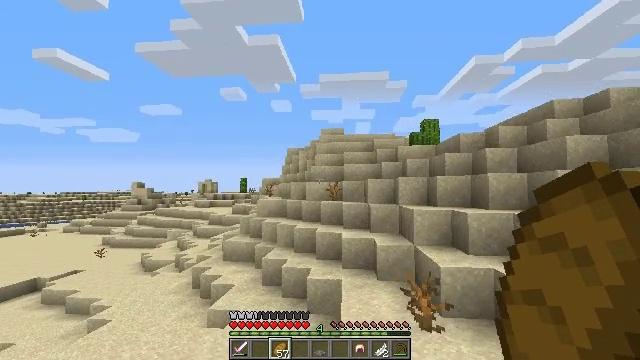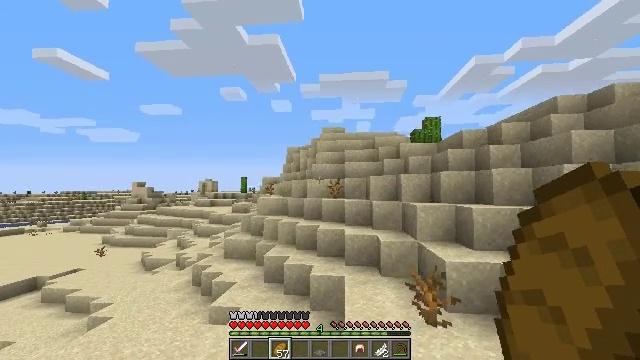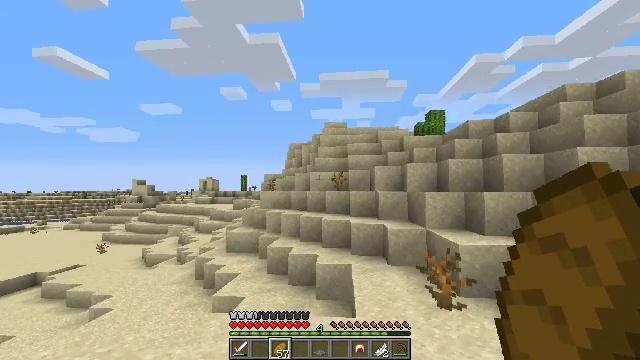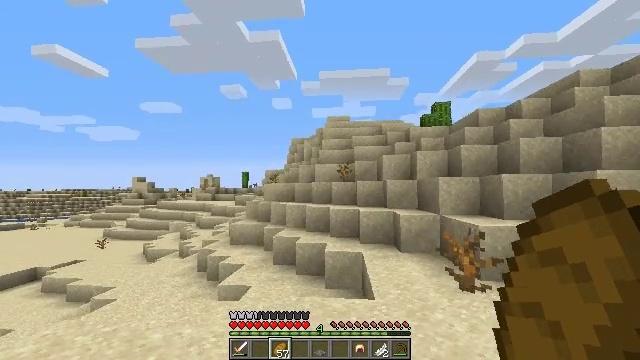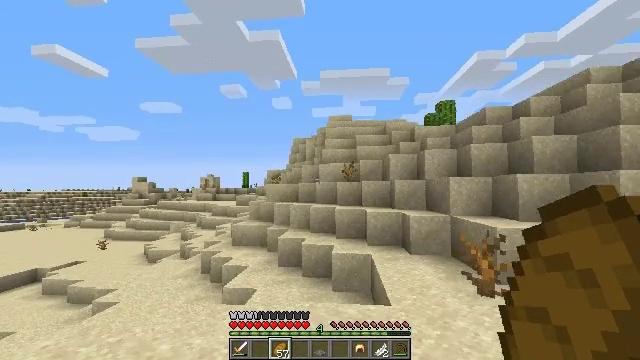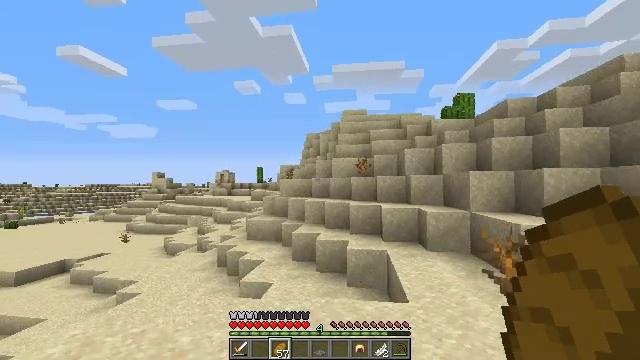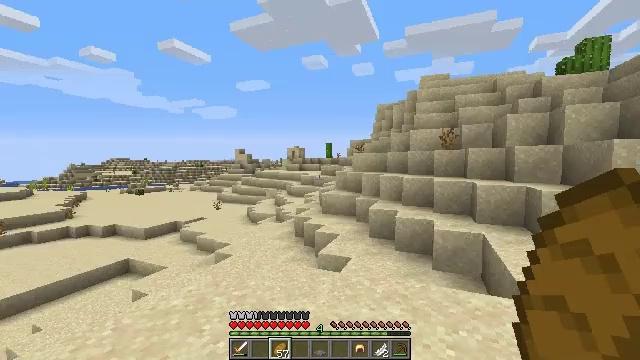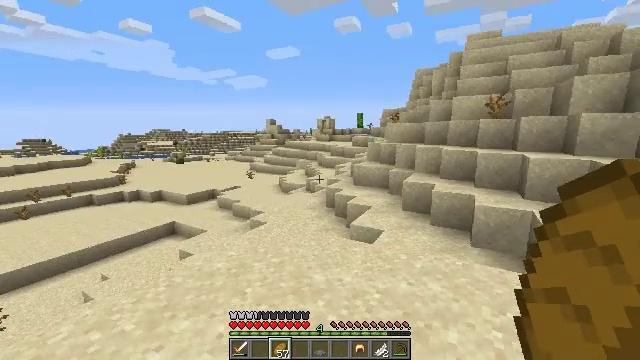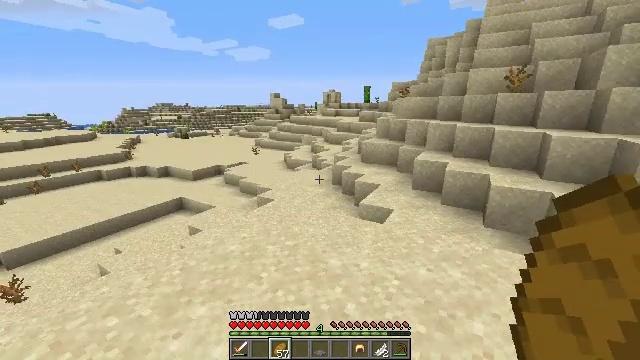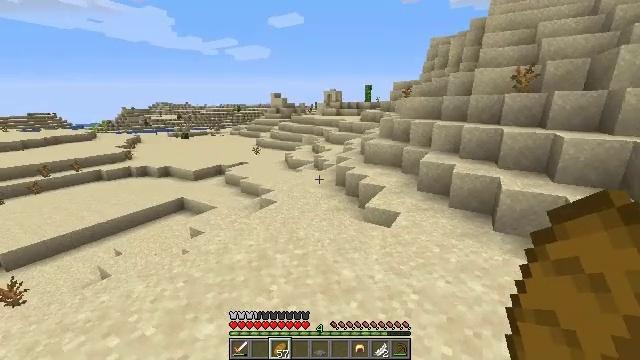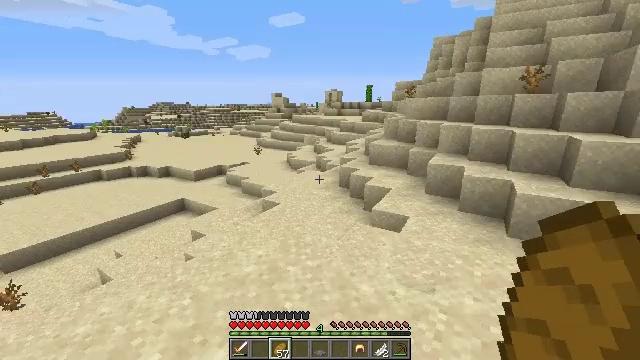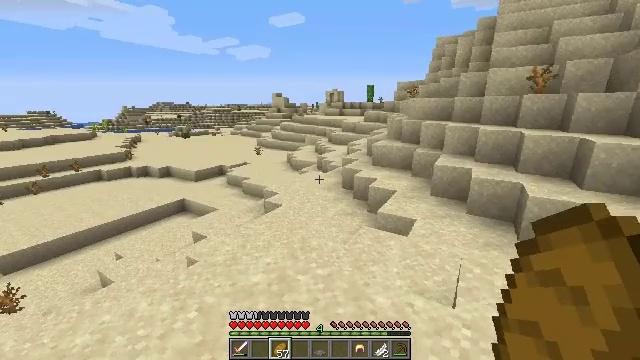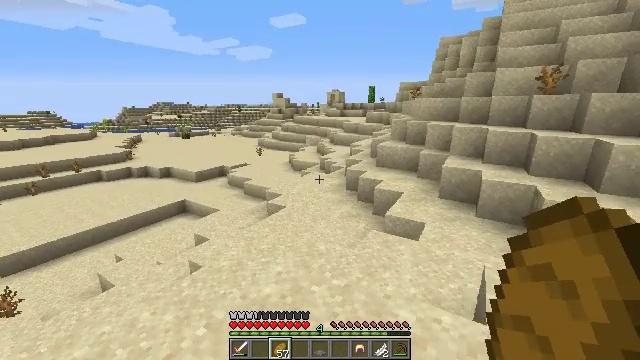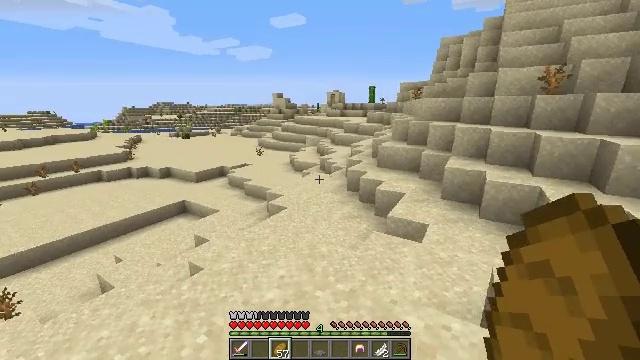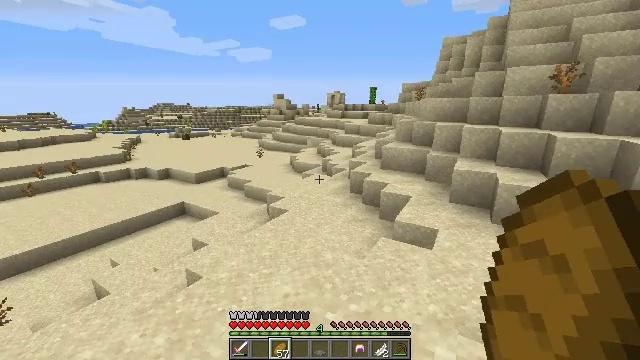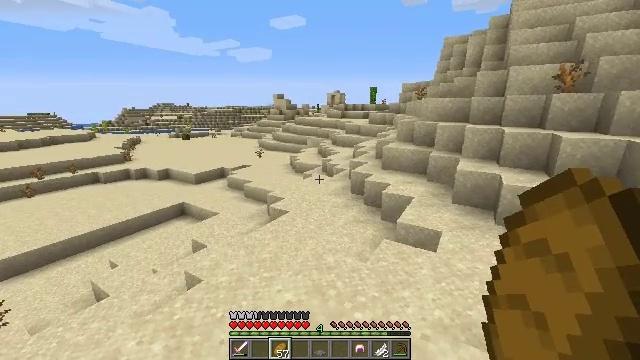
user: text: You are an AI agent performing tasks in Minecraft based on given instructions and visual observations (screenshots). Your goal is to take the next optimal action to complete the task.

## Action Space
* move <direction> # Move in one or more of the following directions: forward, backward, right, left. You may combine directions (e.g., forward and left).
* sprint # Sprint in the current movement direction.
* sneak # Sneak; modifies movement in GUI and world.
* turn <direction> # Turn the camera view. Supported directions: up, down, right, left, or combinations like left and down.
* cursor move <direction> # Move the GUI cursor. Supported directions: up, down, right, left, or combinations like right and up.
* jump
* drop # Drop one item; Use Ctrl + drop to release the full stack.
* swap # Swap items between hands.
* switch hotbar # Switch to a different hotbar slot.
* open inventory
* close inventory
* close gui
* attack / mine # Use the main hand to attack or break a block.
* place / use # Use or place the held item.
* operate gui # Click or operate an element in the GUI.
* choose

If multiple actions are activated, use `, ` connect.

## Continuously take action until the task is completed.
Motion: motion action
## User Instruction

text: Gather cactus by attacking it.
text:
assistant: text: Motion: move forward and move left
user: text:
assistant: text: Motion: move forward and move left
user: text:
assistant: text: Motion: move forward and move left
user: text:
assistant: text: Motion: move forward and move left
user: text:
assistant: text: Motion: move forward and move left, turn left and down
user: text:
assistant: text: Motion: move forward and move left, turn left and down
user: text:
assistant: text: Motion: move forward and move left, turn left and down
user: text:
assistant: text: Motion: move forward and move left, turn left and down
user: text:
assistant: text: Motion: move forward and move left
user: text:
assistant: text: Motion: move forward and move left
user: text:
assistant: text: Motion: move forward and move left
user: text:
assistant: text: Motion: move forward and move left
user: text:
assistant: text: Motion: move forward
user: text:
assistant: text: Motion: move forward
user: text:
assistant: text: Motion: no_op
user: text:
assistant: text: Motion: no_op
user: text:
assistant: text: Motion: move forward
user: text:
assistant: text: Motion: move forward
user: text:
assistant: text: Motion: no_op
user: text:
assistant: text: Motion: move forward
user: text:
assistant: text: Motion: move forward
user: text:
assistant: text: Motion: move forward
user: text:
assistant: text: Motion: move forward
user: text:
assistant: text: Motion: move forward
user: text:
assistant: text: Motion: move forward
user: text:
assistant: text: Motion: move forward
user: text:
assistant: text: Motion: move forward, jump
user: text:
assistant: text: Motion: move forward, jump
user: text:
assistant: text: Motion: move forward, jump
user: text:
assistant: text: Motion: move forward, jump